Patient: sex M, age 69
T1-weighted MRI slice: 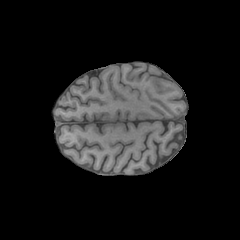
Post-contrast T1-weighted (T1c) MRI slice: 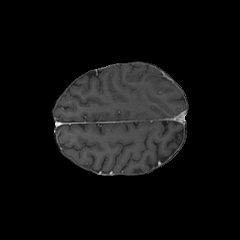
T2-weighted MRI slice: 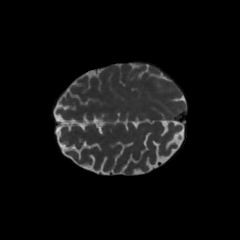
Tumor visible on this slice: no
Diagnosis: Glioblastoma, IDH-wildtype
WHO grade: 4